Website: crate-barrel
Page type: delivery-shipping
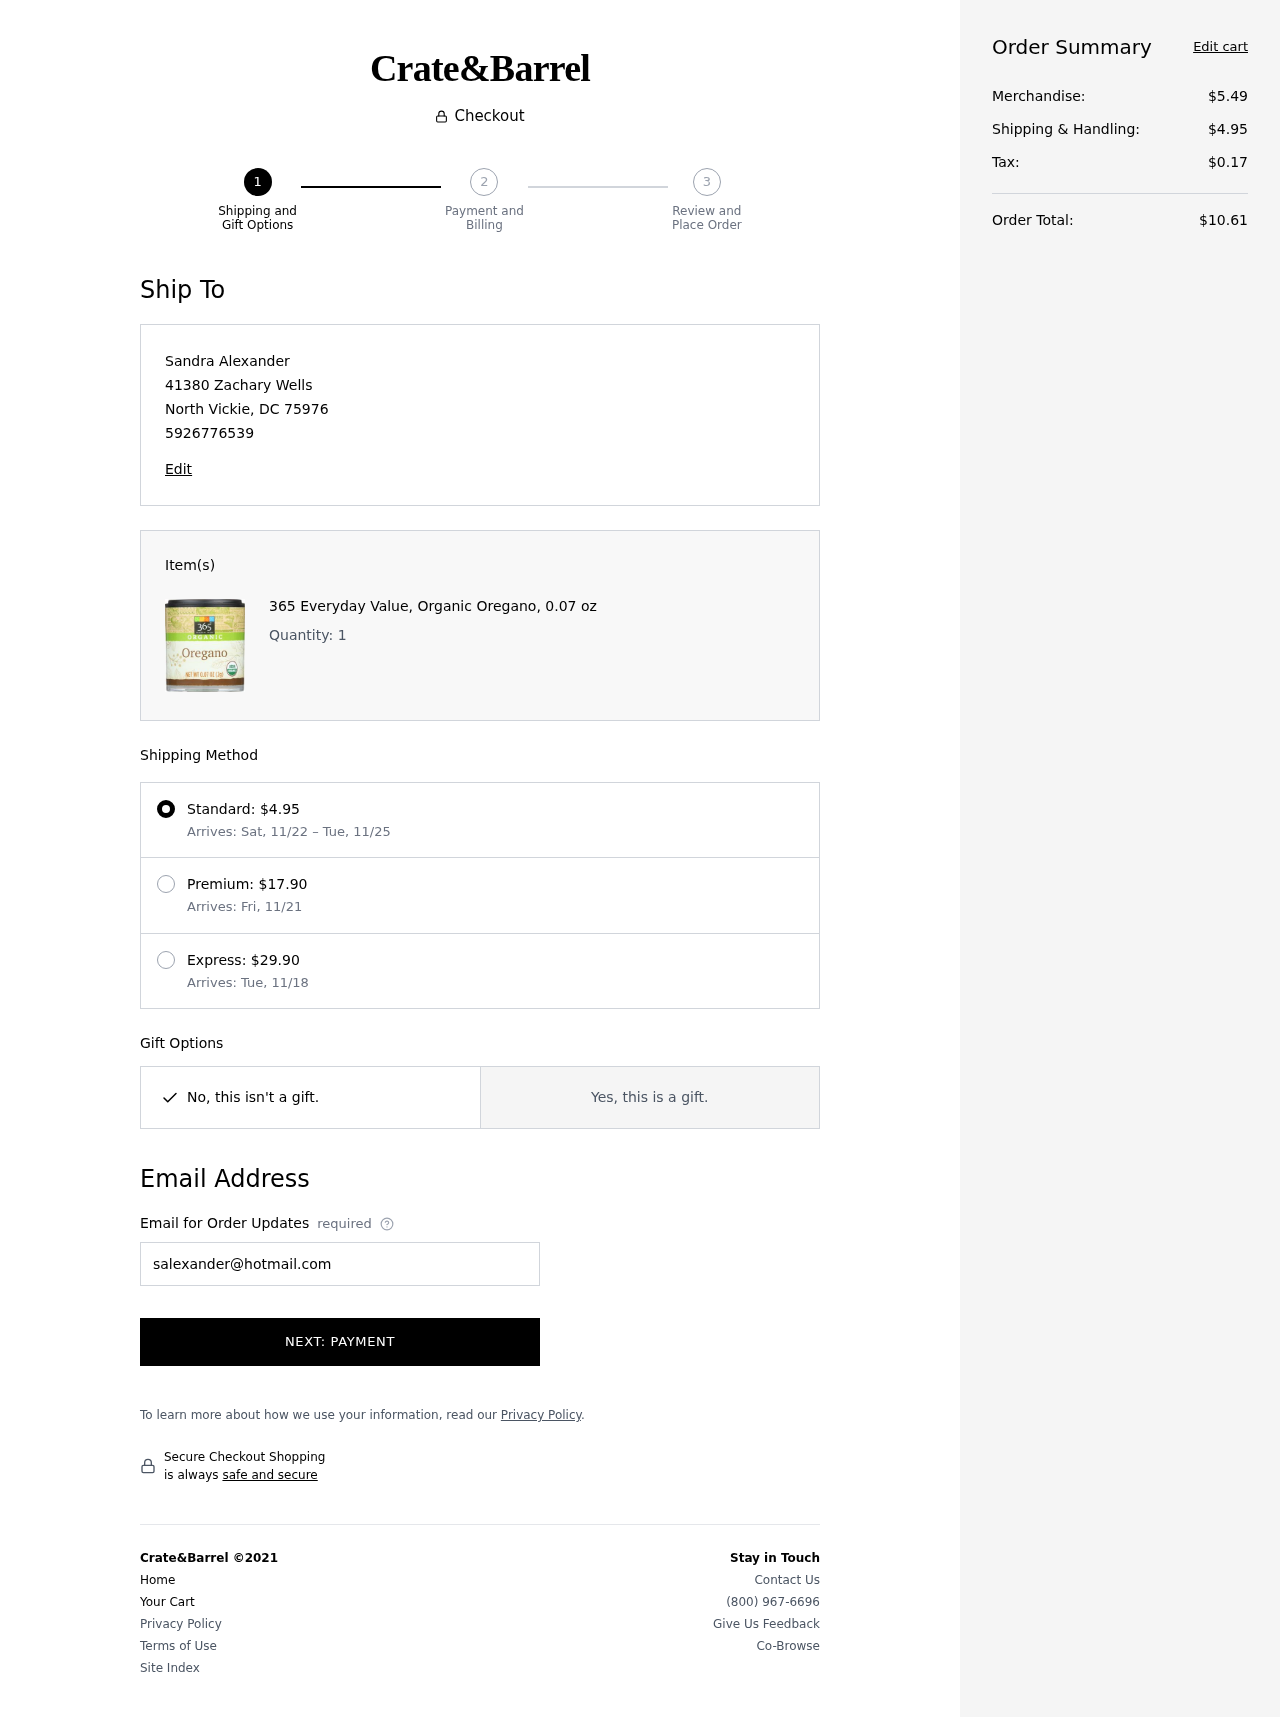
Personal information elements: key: PII_CITY
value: North Vickie
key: PII_EMAIL
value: salexander@hotmail.com
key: PII_FULLNAME
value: Sandra Alexander
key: PII_PHONE
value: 5926776539
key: PII_POSTCODE
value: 75976
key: PII_STATE_ABBR
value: DC
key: PII_STREET
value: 41380 Zachary Wells
Product elements: key: PRODUCT1_NAME
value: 365 Everyday Value, Organic Oregano, 0.07 oz
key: PRODUCT1_QUANTITY
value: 1
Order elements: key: ORDER_SHIPPING_COST
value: $4.95
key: ORDER_SHIPPING_DATE
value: Sat, 11/22
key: ORDER_DELIVERY_DATE
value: Tue, 11/25
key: ORDER_SHIPPING_COST2
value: $17.90
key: ORDER_DELIVERY_DATE2
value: Arrives: Fri, 11/21
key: ORDER_SHIPPING_COST3
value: $29.90
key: ORDER_DELIVERY_DATE3
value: Arrives: Tue, 11/18
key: ORDER_SUBTOTAL
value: $5.49
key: ORDER_TAX
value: $0.17
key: ORDER_TOTAL
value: $10.61